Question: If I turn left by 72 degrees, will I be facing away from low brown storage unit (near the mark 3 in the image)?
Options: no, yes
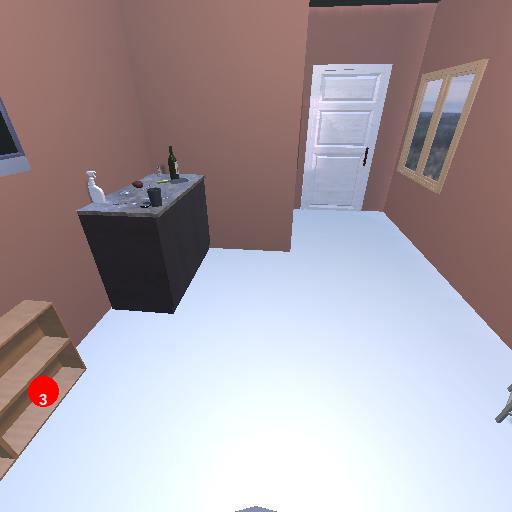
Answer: no